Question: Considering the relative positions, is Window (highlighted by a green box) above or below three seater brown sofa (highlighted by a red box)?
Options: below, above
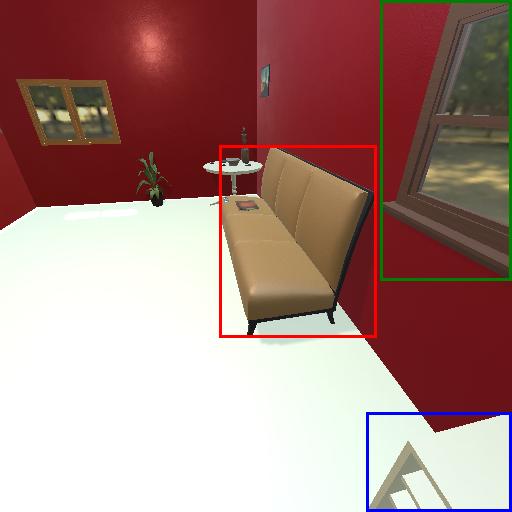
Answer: below